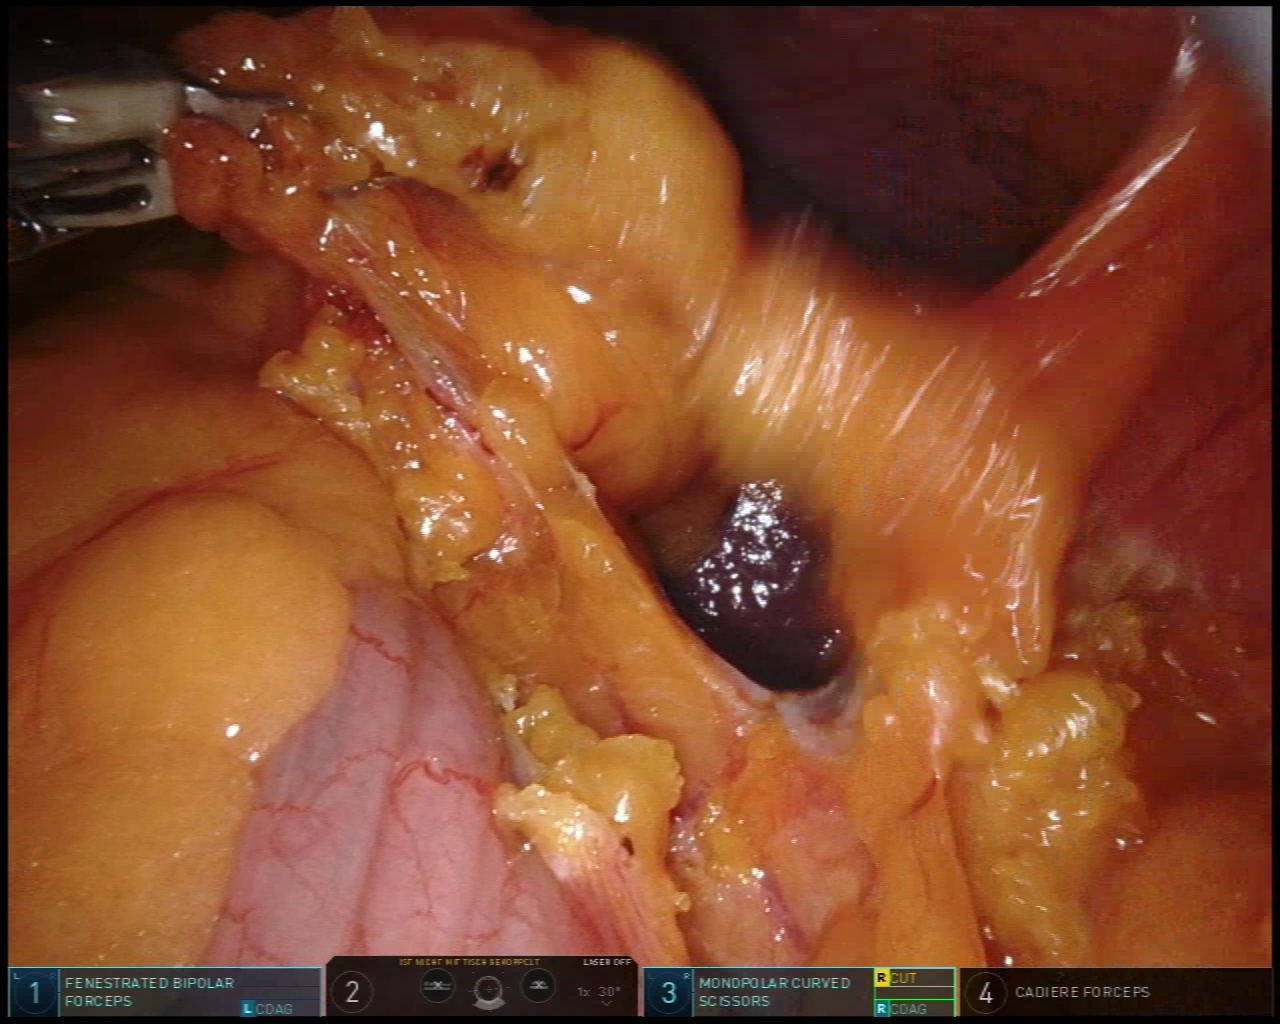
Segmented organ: abdominal_wall
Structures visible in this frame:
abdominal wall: yes
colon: yes
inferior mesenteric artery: no
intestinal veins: no
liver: no
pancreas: no
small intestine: no
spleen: yes
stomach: no
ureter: no
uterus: no
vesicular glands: no